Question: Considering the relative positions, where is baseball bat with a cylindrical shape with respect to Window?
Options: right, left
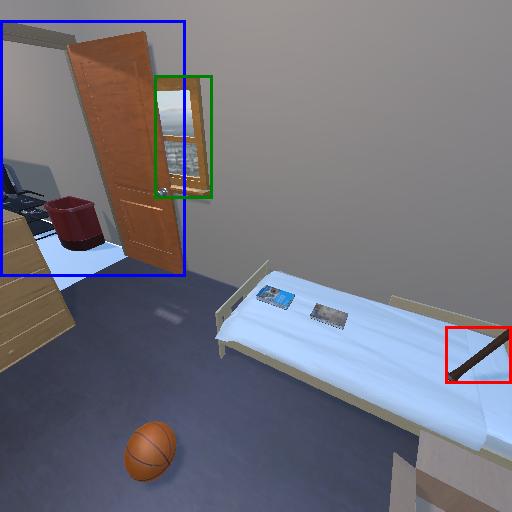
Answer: right